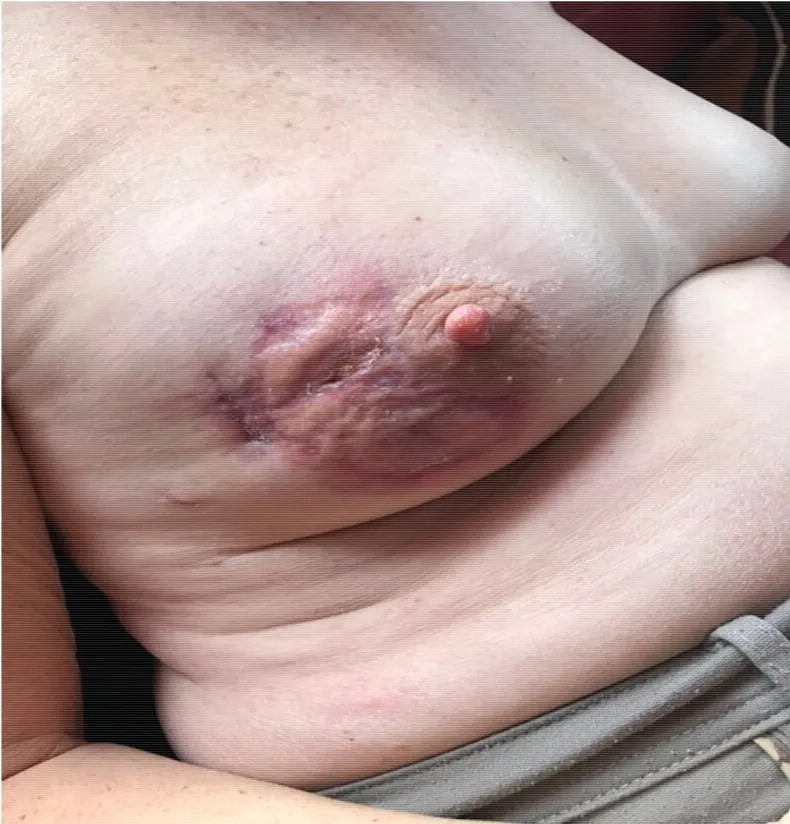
(POD45) The lesions healed completely approximately 1 month after the start of treatment and daily dressing changes.
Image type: medical_photograph (skin_photograph)